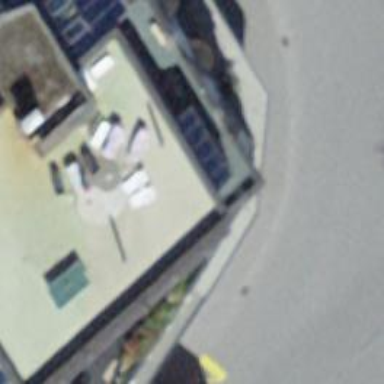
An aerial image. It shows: Hotel.